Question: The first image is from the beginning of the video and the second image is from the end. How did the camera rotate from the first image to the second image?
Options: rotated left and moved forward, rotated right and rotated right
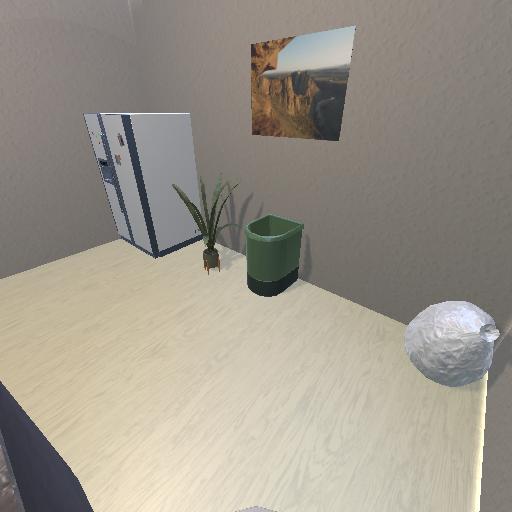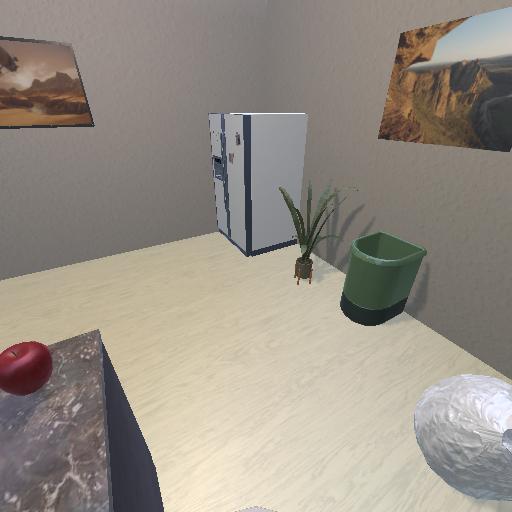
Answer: rotated left and moved forward